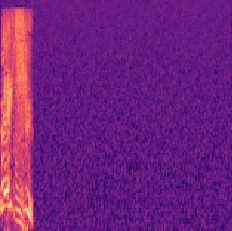
Sound class: Person sneeze